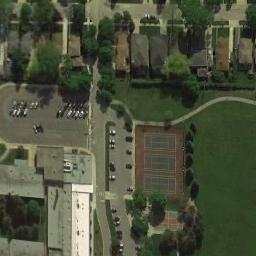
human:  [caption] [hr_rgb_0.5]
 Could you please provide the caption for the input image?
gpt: Residential area and parking lot near the tennis court next to the lawn .

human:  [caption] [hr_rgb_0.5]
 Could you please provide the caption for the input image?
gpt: There are two tennis courts on the vacant lot .

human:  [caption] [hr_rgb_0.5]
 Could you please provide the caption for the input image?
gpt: The tennis court is on the grass next to some buildings and trees .

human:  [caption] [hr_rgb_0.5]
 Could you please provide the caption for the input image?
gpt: There are many different shapes and sizes of buildings next to the tennis courts .

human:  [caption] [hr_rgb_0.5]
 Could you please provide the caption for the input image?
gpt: There are some buildings and a green meadow beside the tennis courts .